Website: slack
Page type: billing-address
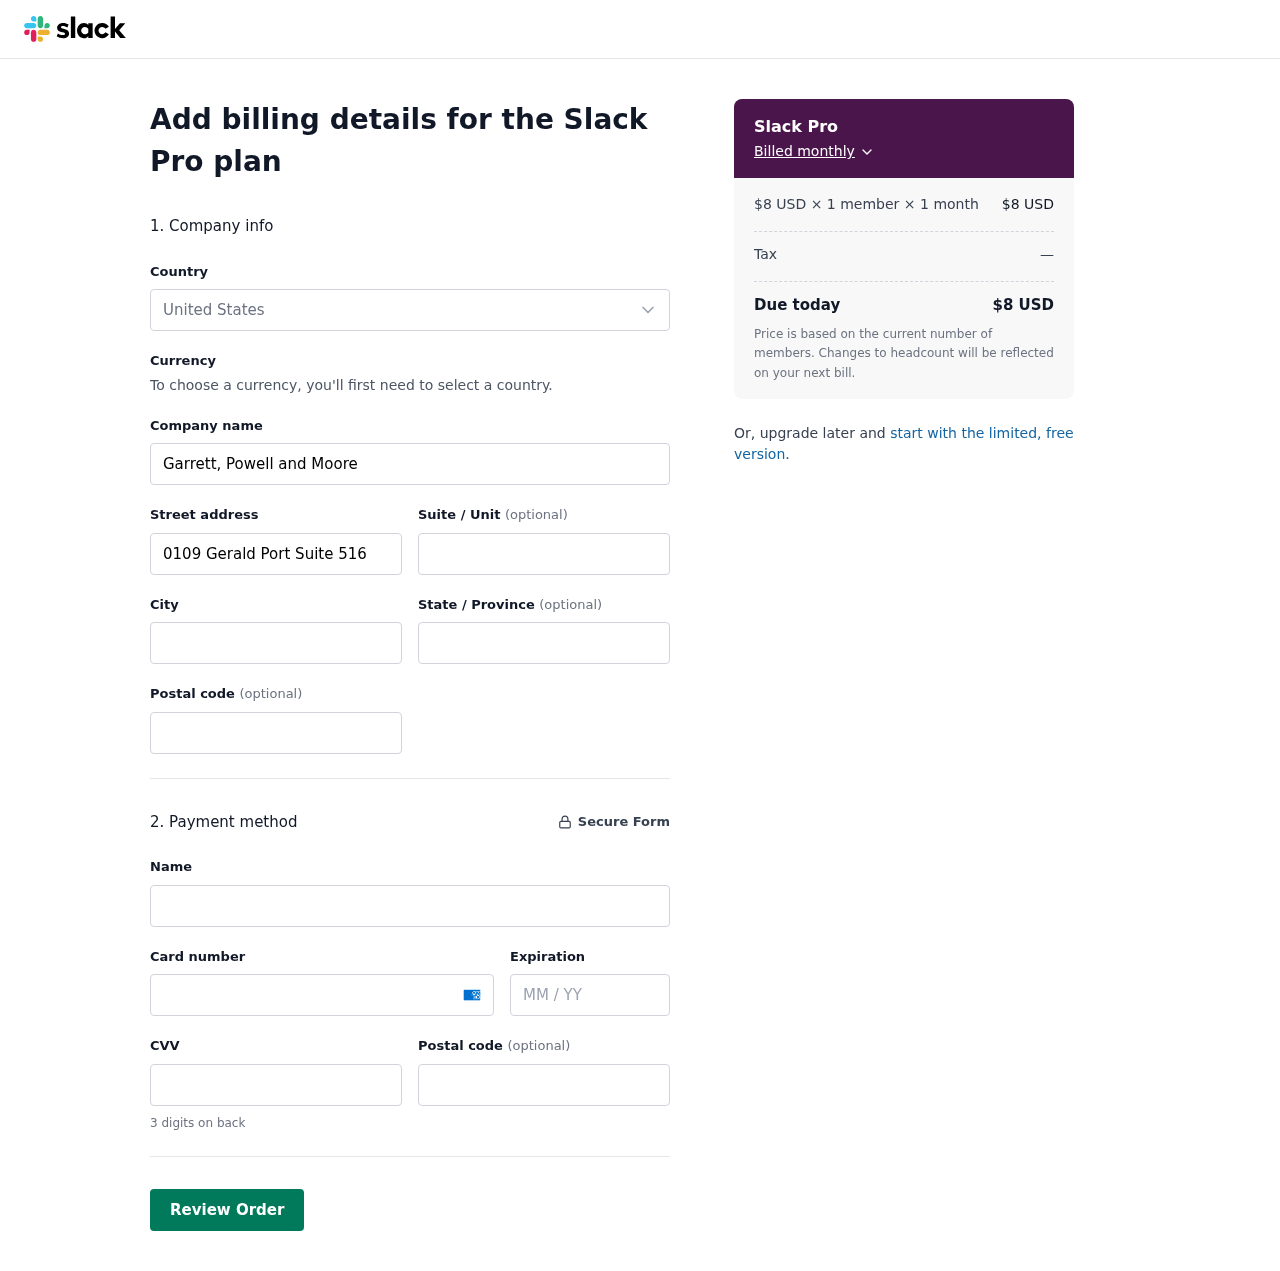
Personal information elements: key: PII_CARD_CVV
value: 4053
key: PII_CARD_EXPIRY
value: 02/30
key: PII_CARD_NUMBER
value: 3790 9242 6285 730
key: PII_CITY
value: North Chrisberg
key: PII_COMPANY
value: Garrett, Powell and Moore
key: PII_COUNTRY
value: United States
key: PII_FULLNAME
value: Benjamin Johnson
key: PII_POSTCODE
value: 41556
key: PII_STATE
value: MH
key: PII_STREET
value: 0109 Gerald Port Suite 516
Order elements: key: ORDER_PLAN_PRICE
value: $8 USD
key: ORDER_NUM_MEMBERS
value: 1 member
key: ORDER_NUM_MONTHS
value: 1 month
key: ORDER_SUBTOTAL
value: $8 USD
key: ORDER_TAX
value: —
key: ORDER_TOTAL
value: $8 USD